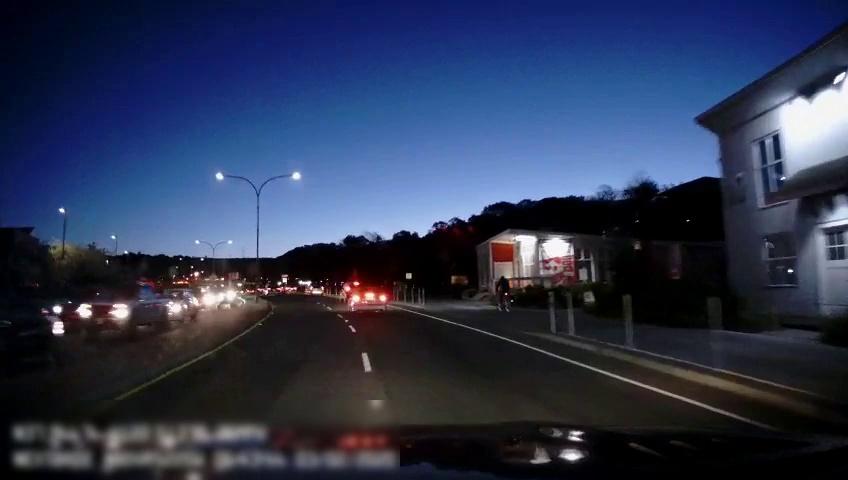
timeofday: Night
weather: Other
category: Drivable Space
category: Drivable Space
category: Vehicles | Car
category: Vehicles | Car
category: Vehicles | SUV
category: Vehicles | Car
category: Vehicles | Car
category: Vehicles | SUV
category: Vehicles | SUV
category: Vehicles | Car
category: Lanes | Current Lane
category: Lanes | Current Lane
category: Lanes | Alternate Lane